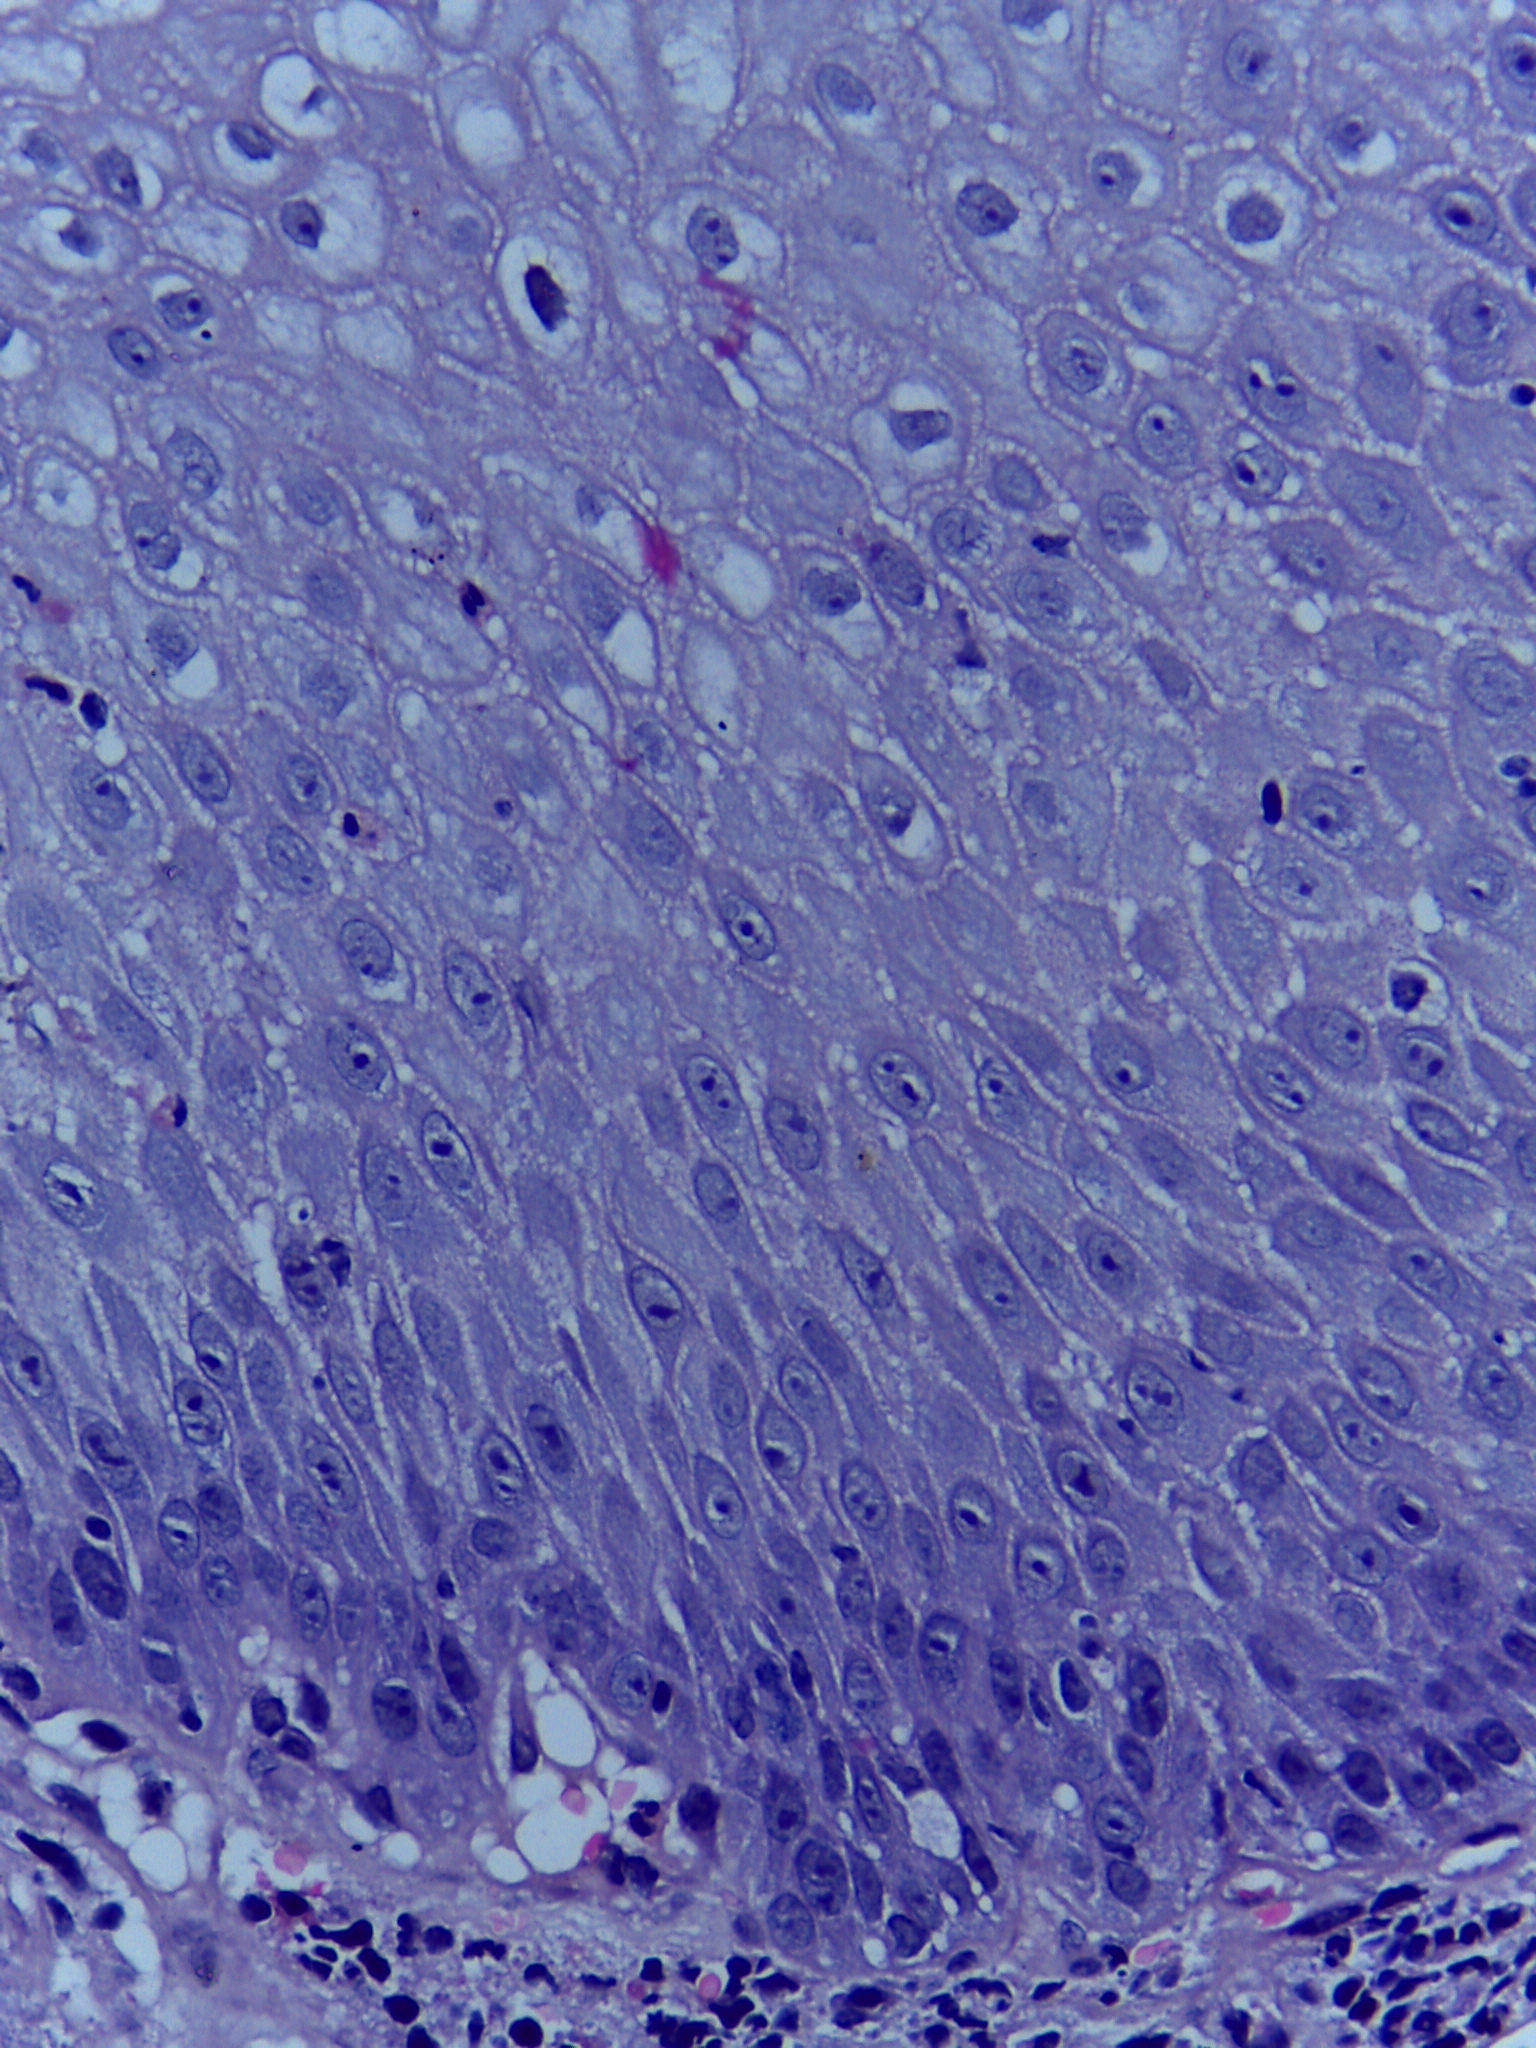
Diagnosis: OSCC